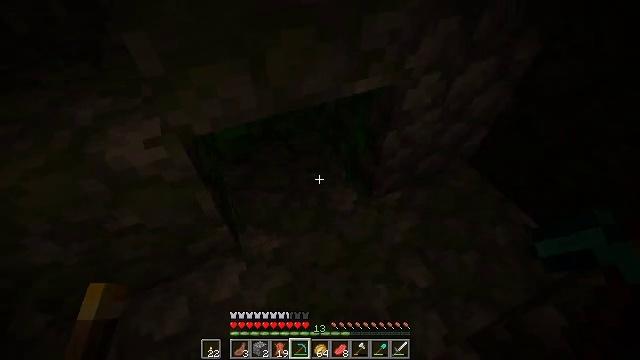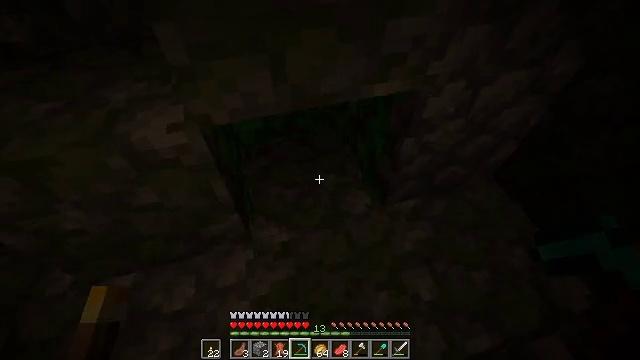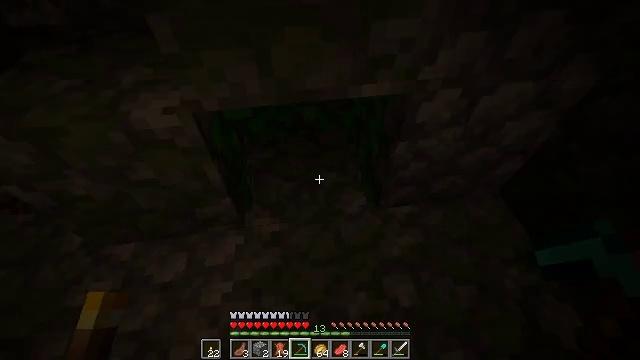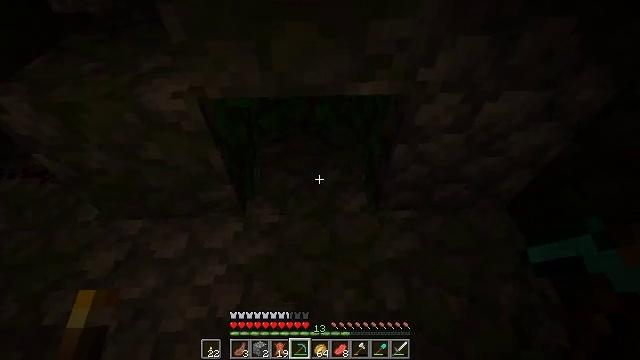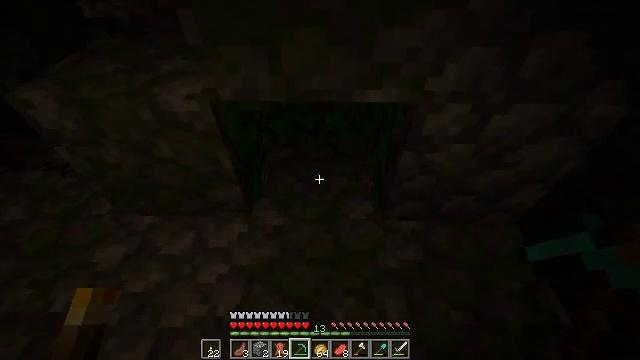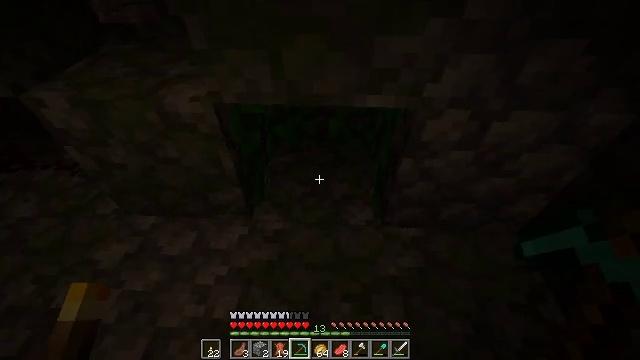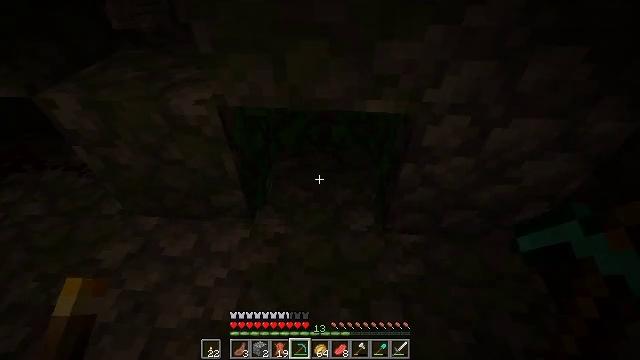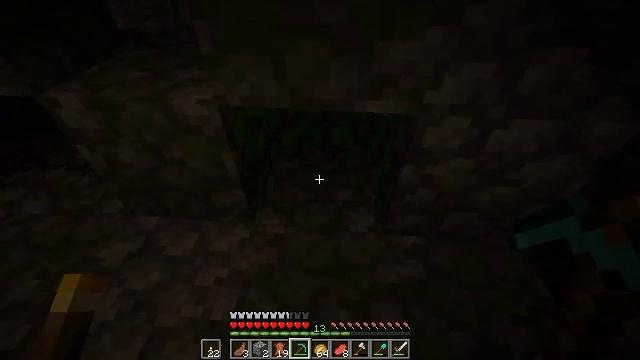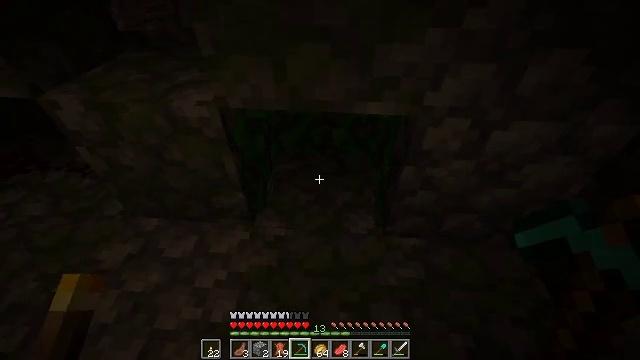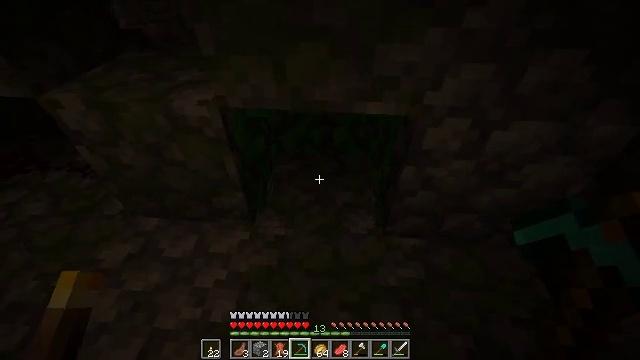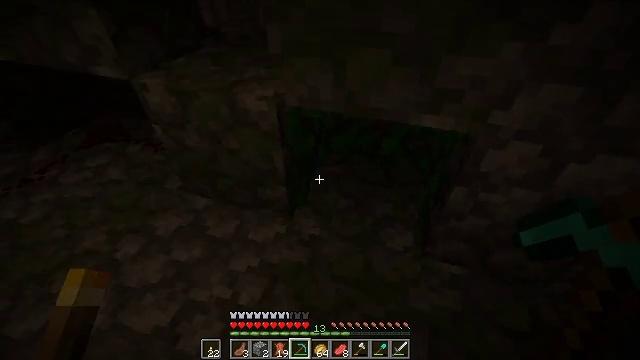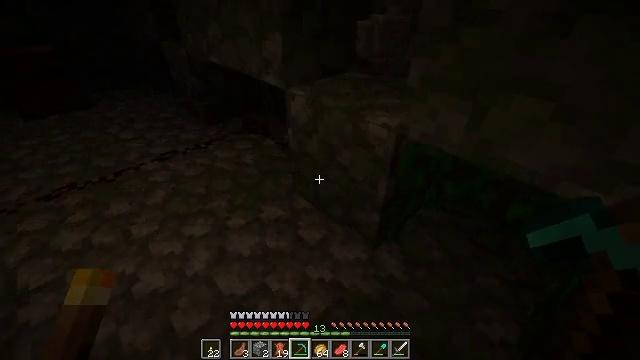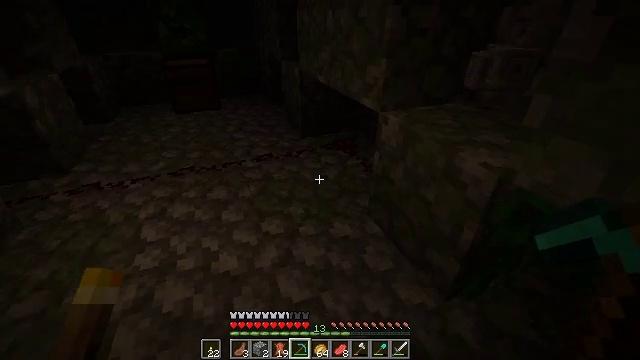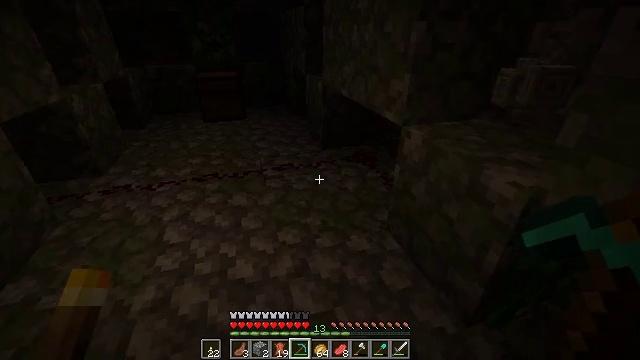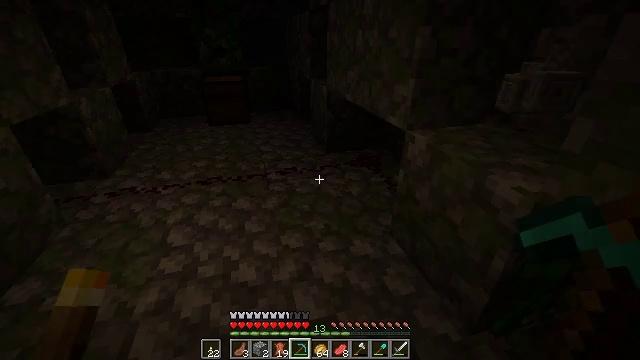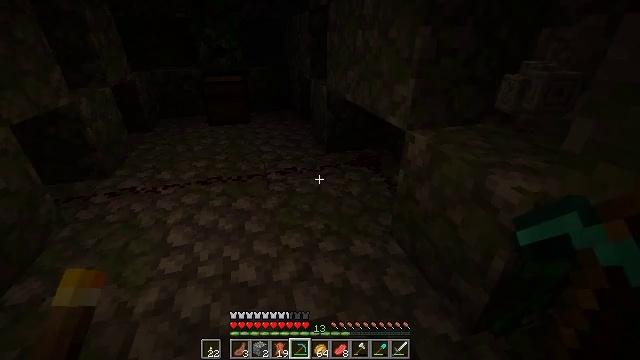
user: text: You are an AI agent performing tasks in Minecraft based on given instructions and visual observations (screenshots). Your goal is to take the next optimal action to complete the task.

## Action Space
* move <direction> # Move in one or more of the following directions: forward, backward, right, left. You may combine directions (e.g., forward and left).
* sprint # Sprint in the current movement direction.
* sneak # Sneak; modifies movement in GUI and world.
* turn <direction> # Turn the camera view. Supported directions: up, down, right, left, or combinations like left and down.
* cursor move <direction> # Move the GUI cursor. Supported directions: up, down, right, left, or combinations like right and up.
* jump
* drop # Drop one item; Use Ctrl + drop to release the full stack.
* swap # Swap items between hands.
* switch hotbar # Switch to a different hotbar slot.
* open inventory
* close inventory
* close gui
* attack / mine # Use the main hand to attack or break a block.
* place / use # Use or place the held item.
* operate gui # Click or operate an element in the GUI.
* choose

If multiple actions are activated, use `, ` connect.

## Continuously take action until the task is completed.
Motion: motion action
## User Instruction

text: Break the redstone wire to disrupt circuits.
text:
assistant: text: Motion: move right, turn left
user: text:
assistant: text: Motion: turn left
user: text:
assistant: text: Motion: turn left
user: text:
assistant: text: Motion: turn left and up
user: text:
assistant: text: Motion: turn left and up
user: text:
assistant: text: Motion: turn left and up
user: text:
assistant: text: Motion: no_op
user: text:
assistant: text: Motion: no_op
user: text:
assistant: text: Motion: no_op
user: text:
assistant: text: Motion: turn left
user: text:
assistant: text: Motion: turn left and up
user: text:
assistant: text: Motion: turn left and up
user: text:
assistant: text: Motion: turn left and up
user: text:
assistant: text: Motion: no_op
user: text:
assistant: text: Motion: no_op
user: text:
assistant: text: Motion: no_op
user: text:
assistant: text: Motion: no_op
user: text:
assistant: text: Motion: no_op
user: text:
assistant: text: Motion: move forward
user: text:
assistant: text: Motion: move forward
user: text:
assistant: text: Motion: move forward
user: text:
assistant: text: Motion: move forward, turn right and down
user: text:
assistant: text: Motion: move forward, turn right and down
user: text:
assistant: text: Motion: turn right and down
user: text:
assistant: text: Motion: turn right and down
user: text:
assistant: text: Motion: turn right and down
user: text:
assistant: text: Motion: turn right and down
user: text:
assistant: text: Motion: no_op
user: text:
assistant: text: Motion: no_op
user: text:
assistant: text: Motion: no_op